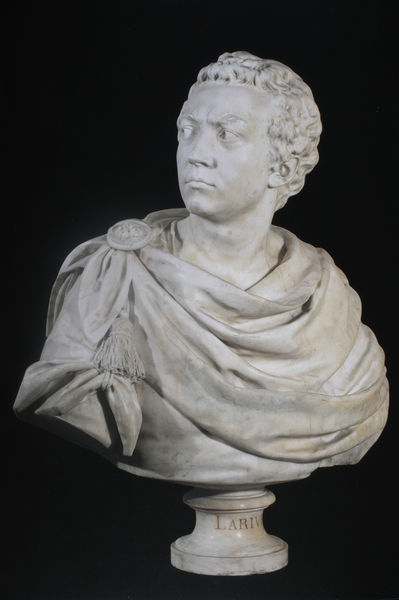
Titel: Jean-Marie Maudit, called Larive
Künstler: Jean-Antoine Houdon
Standort: Paris
Institution: Comédie-Francaise
Schlagwörter: kopf, mann, umhang, weiß, bewegung, frankreich, frisur, grau, haar, kleid, marmor, mund, nase, ohr, profil, schwarz, blick, tuch, jung, augen, barock, böse, falten, kleidung, sockel, stein, bildnis, hals, portrait, porträt, auge, fransen, gewand, haare, mantel, klassizismus, brosche, kinn, knopf, lippe, lippen, locke, locken, schulter, schwarzer hintergrund, rund, skulptur, statue, schrift, seitlich, düster, italien, weis, kaiser, ernst, inschrift, streng, brauen, büste, wütend, kordel, quaste, faltenwurf, plastik, podest, junge, wange, augenbraue, oberkörper, stola, foto, spange, antike, links, buchstaben, stirnfalten, herrscher, charakter, braue, rom, photo, römer, jüngling, halbprofil, antik, toga, troddel, ständer, herme, drapé, bommel, medaille, siegel, tunika, schließe, gewellt, antikisch, römisch, latein, sculpture, bartlos, fibel, buste, forschend, schulterblick, felten, gewandschließe, zottel, cesar, brutus, zotteln, tête, porträtbüste, charakterkopf, houdon, houdin, bustum, laribaud, larive, larvinius, paludamentum, scheibenfibel, gewandfibel, larius, u, larzarus, lariv, haare+augen